Field crop: maize
Growth stage: 2
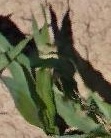
Species: maize